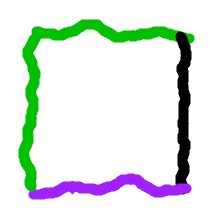
Shape: square